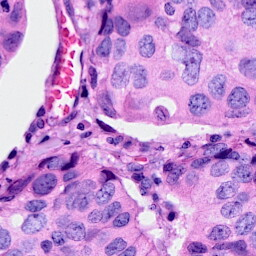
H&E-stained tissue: Breast